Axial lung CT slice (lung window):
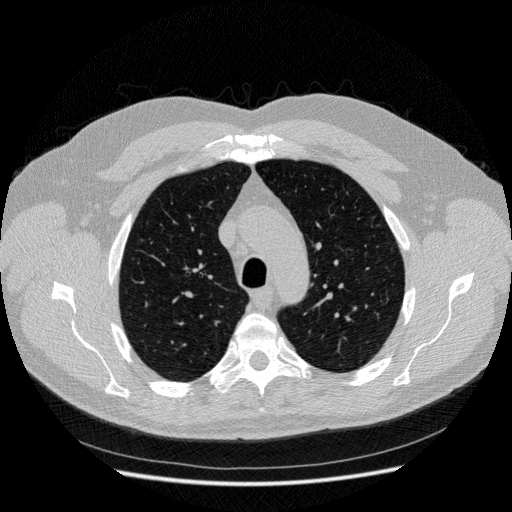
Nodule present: no